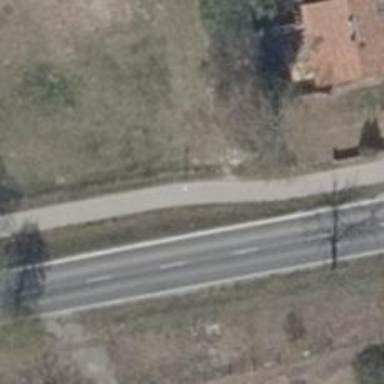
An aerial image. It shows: Asphalt path.